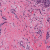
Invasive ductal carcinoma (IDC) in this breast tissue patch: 1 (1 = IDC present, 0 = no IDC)